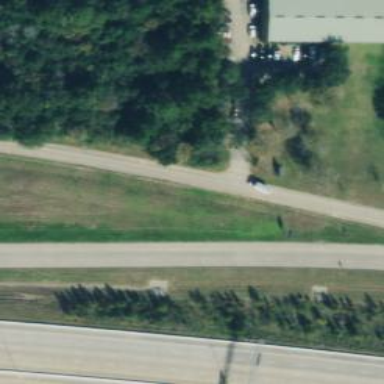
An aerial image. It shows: Secondary road with frontage road.